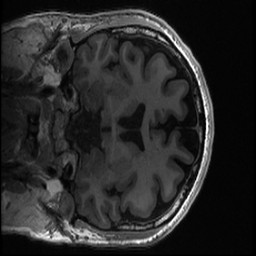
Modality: T1w
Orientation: coronal
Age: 33
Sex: male